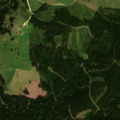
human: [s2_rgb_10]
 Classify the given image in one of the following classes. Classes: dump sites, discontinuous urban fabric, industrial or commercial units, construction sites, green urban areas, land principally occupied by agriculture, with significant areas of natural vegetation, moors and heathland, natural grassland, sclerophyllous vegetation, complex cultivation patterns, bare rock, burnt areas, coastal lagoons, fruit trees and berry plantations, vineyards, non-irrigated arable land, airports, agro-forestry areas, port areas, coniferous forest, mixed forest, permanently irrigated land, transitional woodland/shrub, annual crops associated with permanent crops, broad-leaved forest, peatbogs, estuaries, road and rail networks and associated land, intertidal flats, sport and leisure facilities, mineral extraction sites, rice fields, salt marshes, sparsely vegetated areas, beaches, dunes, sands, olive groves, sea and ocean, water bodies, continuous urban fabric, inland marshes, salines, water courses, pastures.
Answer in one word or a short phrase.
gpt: pastures, coniferous forest